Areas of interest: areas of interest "Memorial Hall"
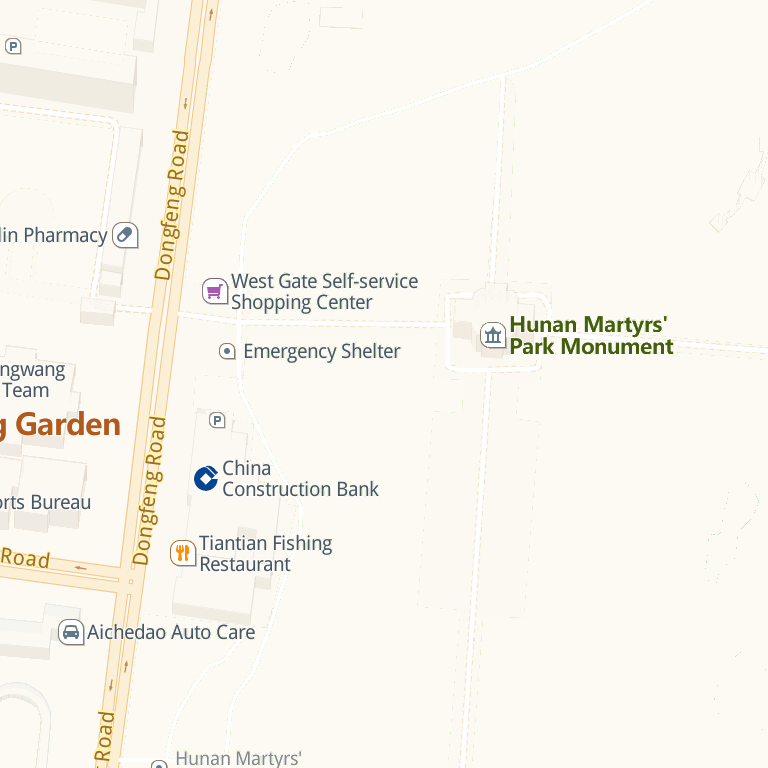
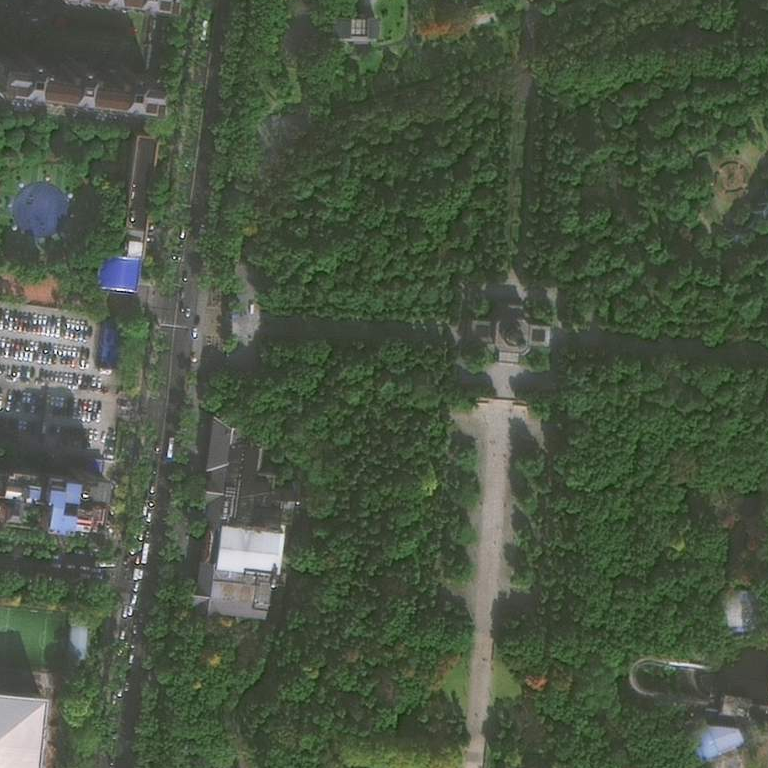